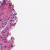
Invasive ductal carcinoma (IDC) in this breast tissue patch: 0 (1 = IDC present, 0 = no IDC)